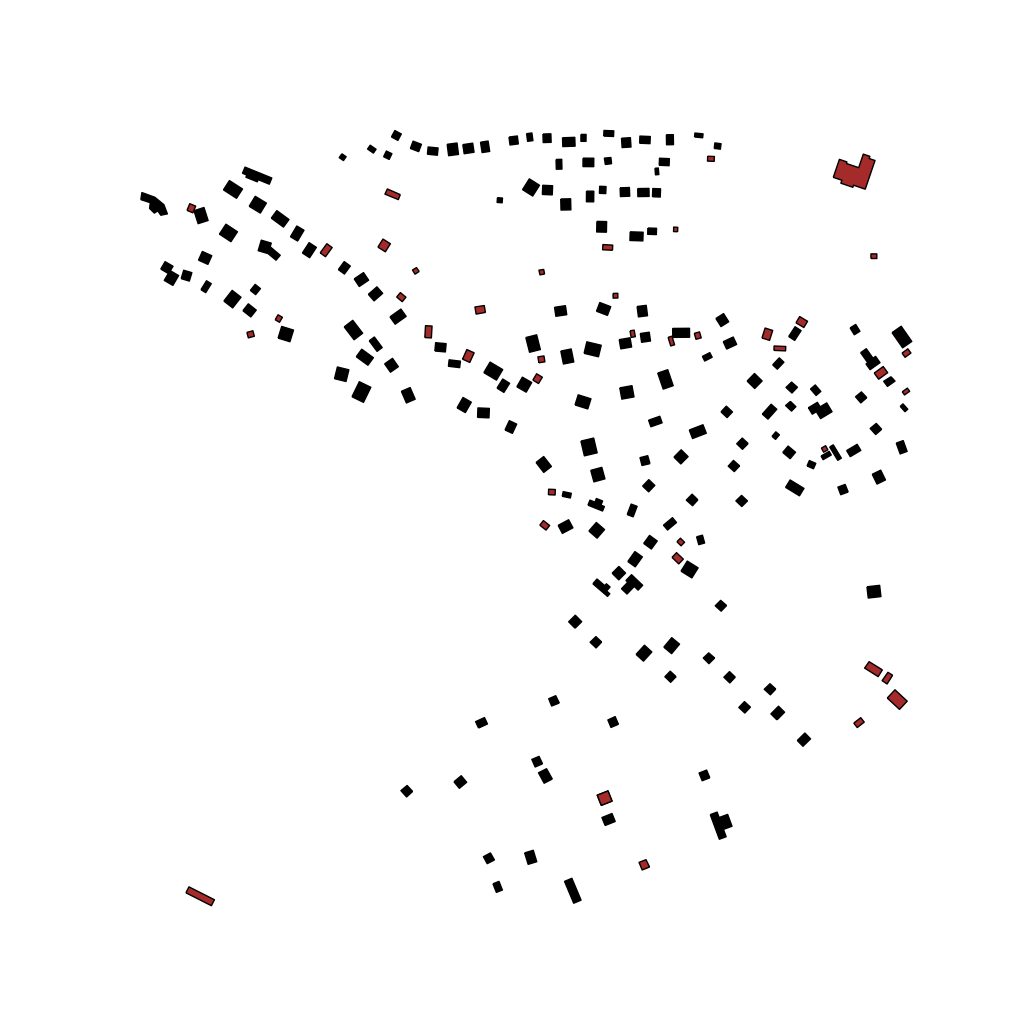
Tags: overhead vector_map, industrial, recreation, residential, soviet, individual_rise, density_1, Building, Facility, 1.0 km²